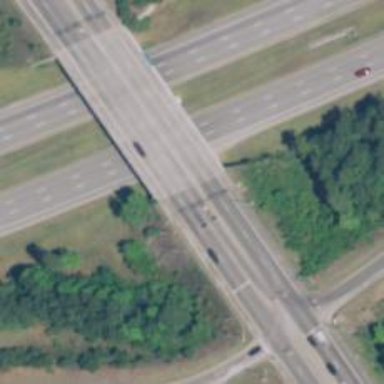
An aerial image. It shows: Bridge on trunk expressway.